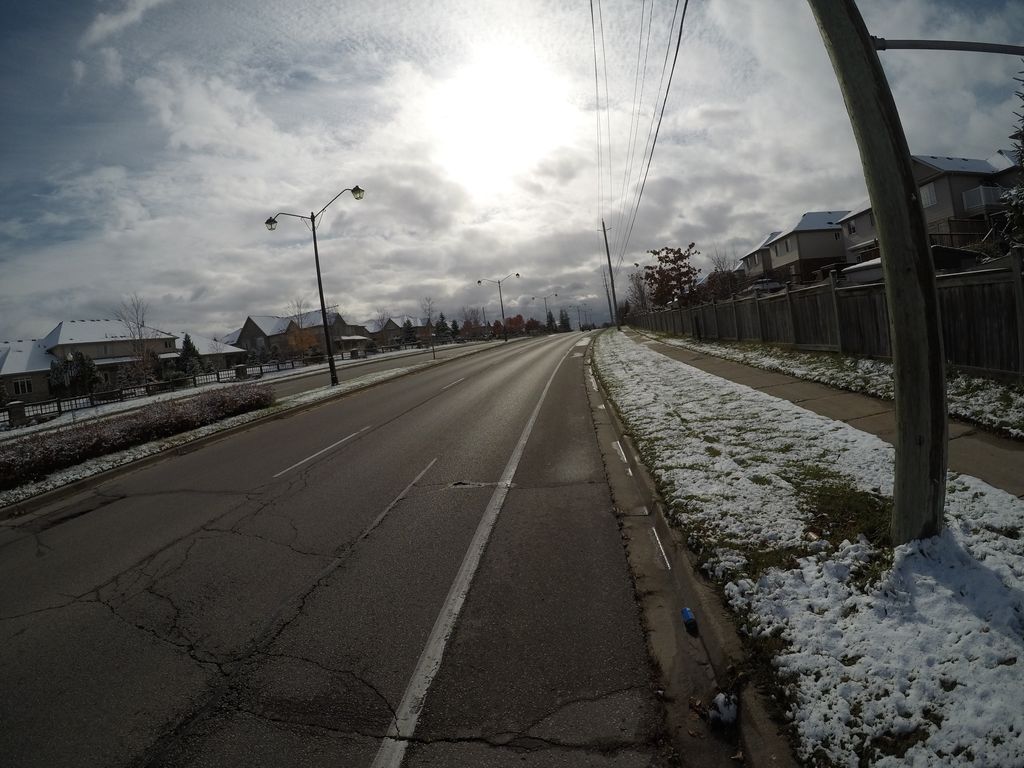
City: kitchener-waterloo